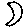
Label: moon